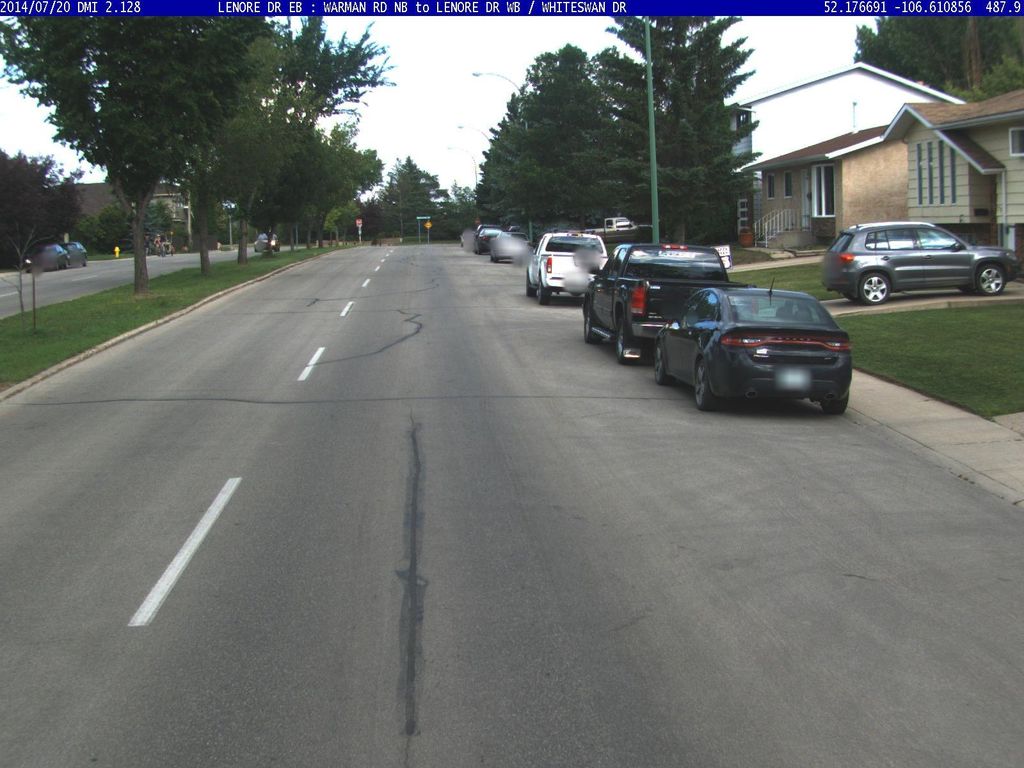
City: saskatoon